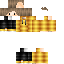
A male human skin with medium skin, wearing brown long hair dressed in a gold hoodie and black pants, featuring a closed mouth.